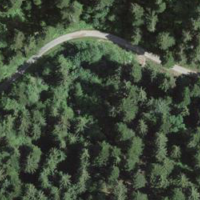
EUNIS habitat code: 43
Species observed at this site:
Calluna vulgaris
Caltha palustris
Geum rivale
Equisetum sylvaticum